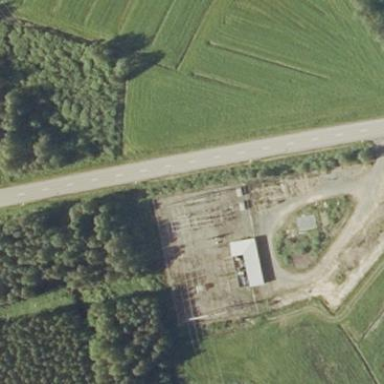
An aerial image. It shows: Fenced power substation.